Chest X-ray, AP view. Patient: 76 years old, sex F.
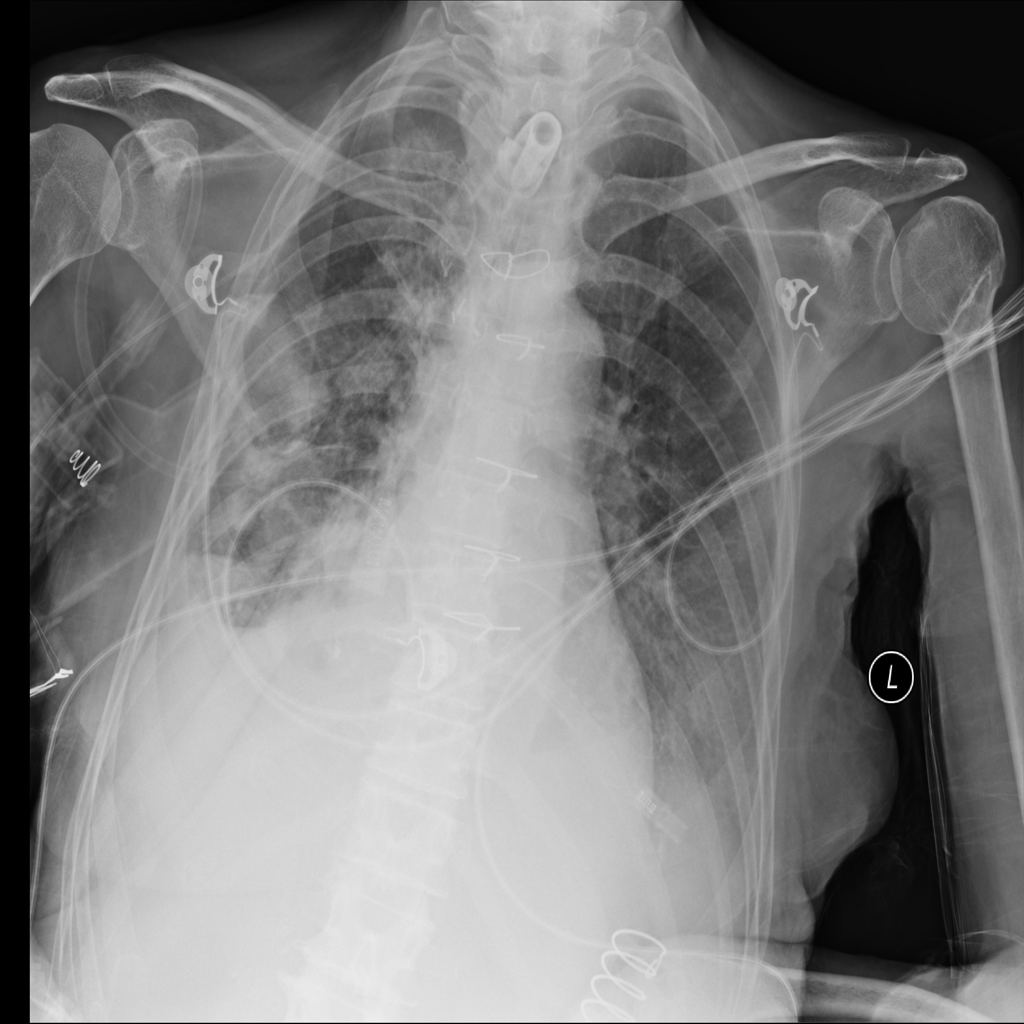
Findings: Effusion, Mass